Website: crate-barrel
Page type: billing-address
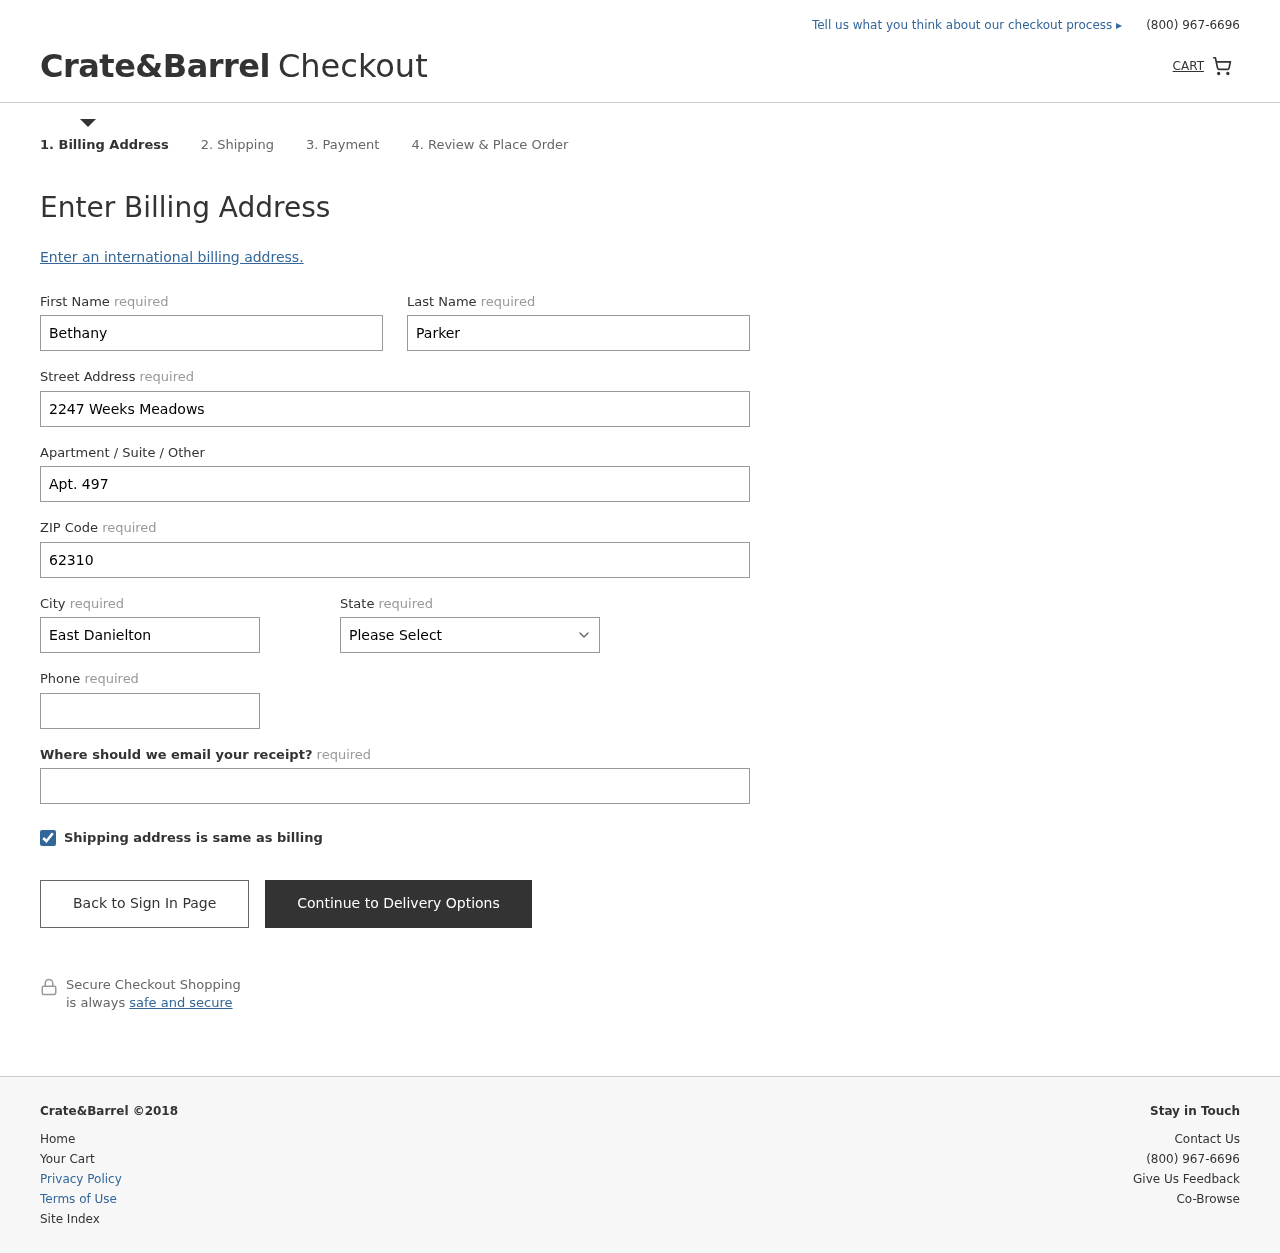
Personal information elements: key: PII_STATE
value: Oregon
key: PII_FIRSTNAME
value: Bethany
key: PII_LASTNAME
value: Parker
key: PII_STREET
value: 2247 Weeks Meadows
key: PII_STREET2
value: Apt. 497
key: PII_POSTCODE
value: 62310
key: PII_CITY
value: East Danielton
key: PII_PHONE
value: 4072112551
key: PII_EMAIL
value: bparker@hotmail.com